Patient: sex F, age 67
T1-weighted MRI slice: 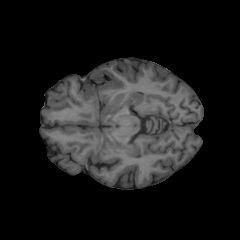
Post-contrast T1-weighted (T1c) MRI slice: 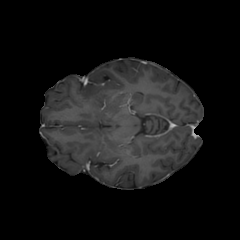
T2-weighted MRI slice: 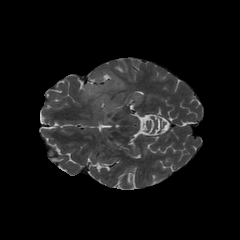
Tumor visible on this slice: yes
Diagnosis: Glioblastoma, IDH-wildtype
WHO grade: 4